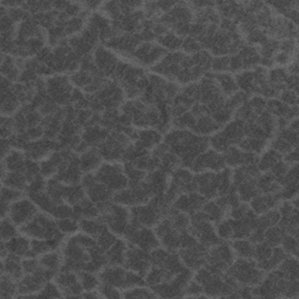
Label: frost